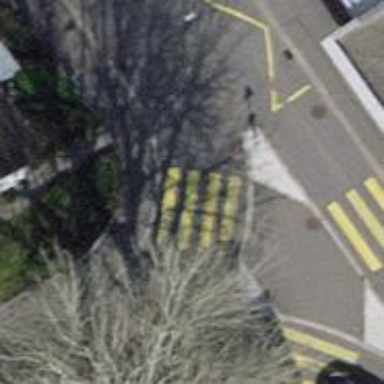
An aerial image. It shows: Kerb barrier.